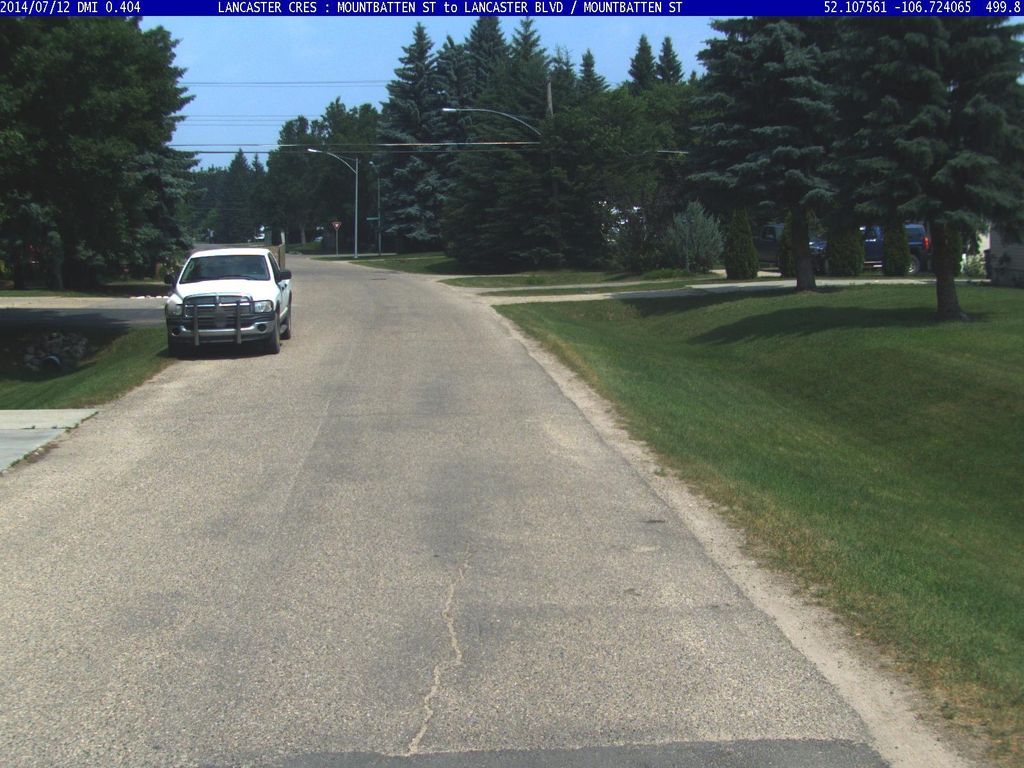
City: saskatoon